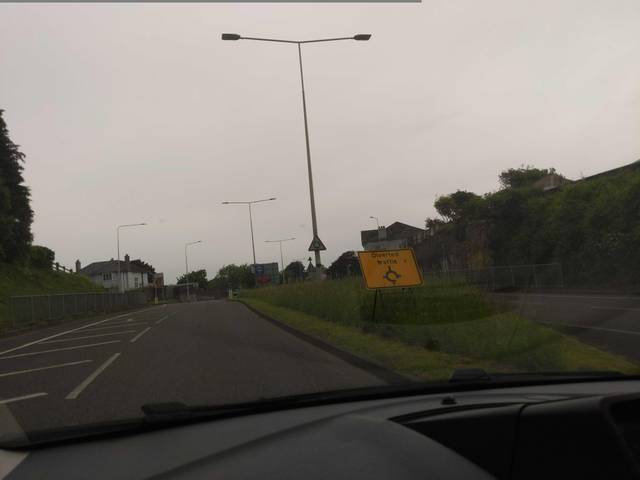
Region: United Kingdom
Coordinates: 50.359, -4.063